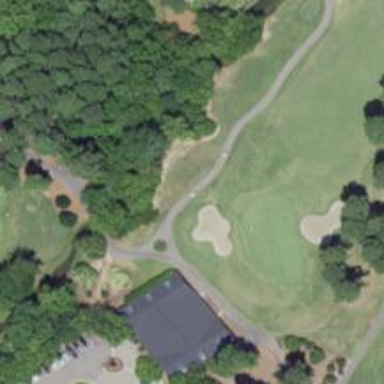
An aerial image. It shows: Pathway for golfing.